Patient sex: M
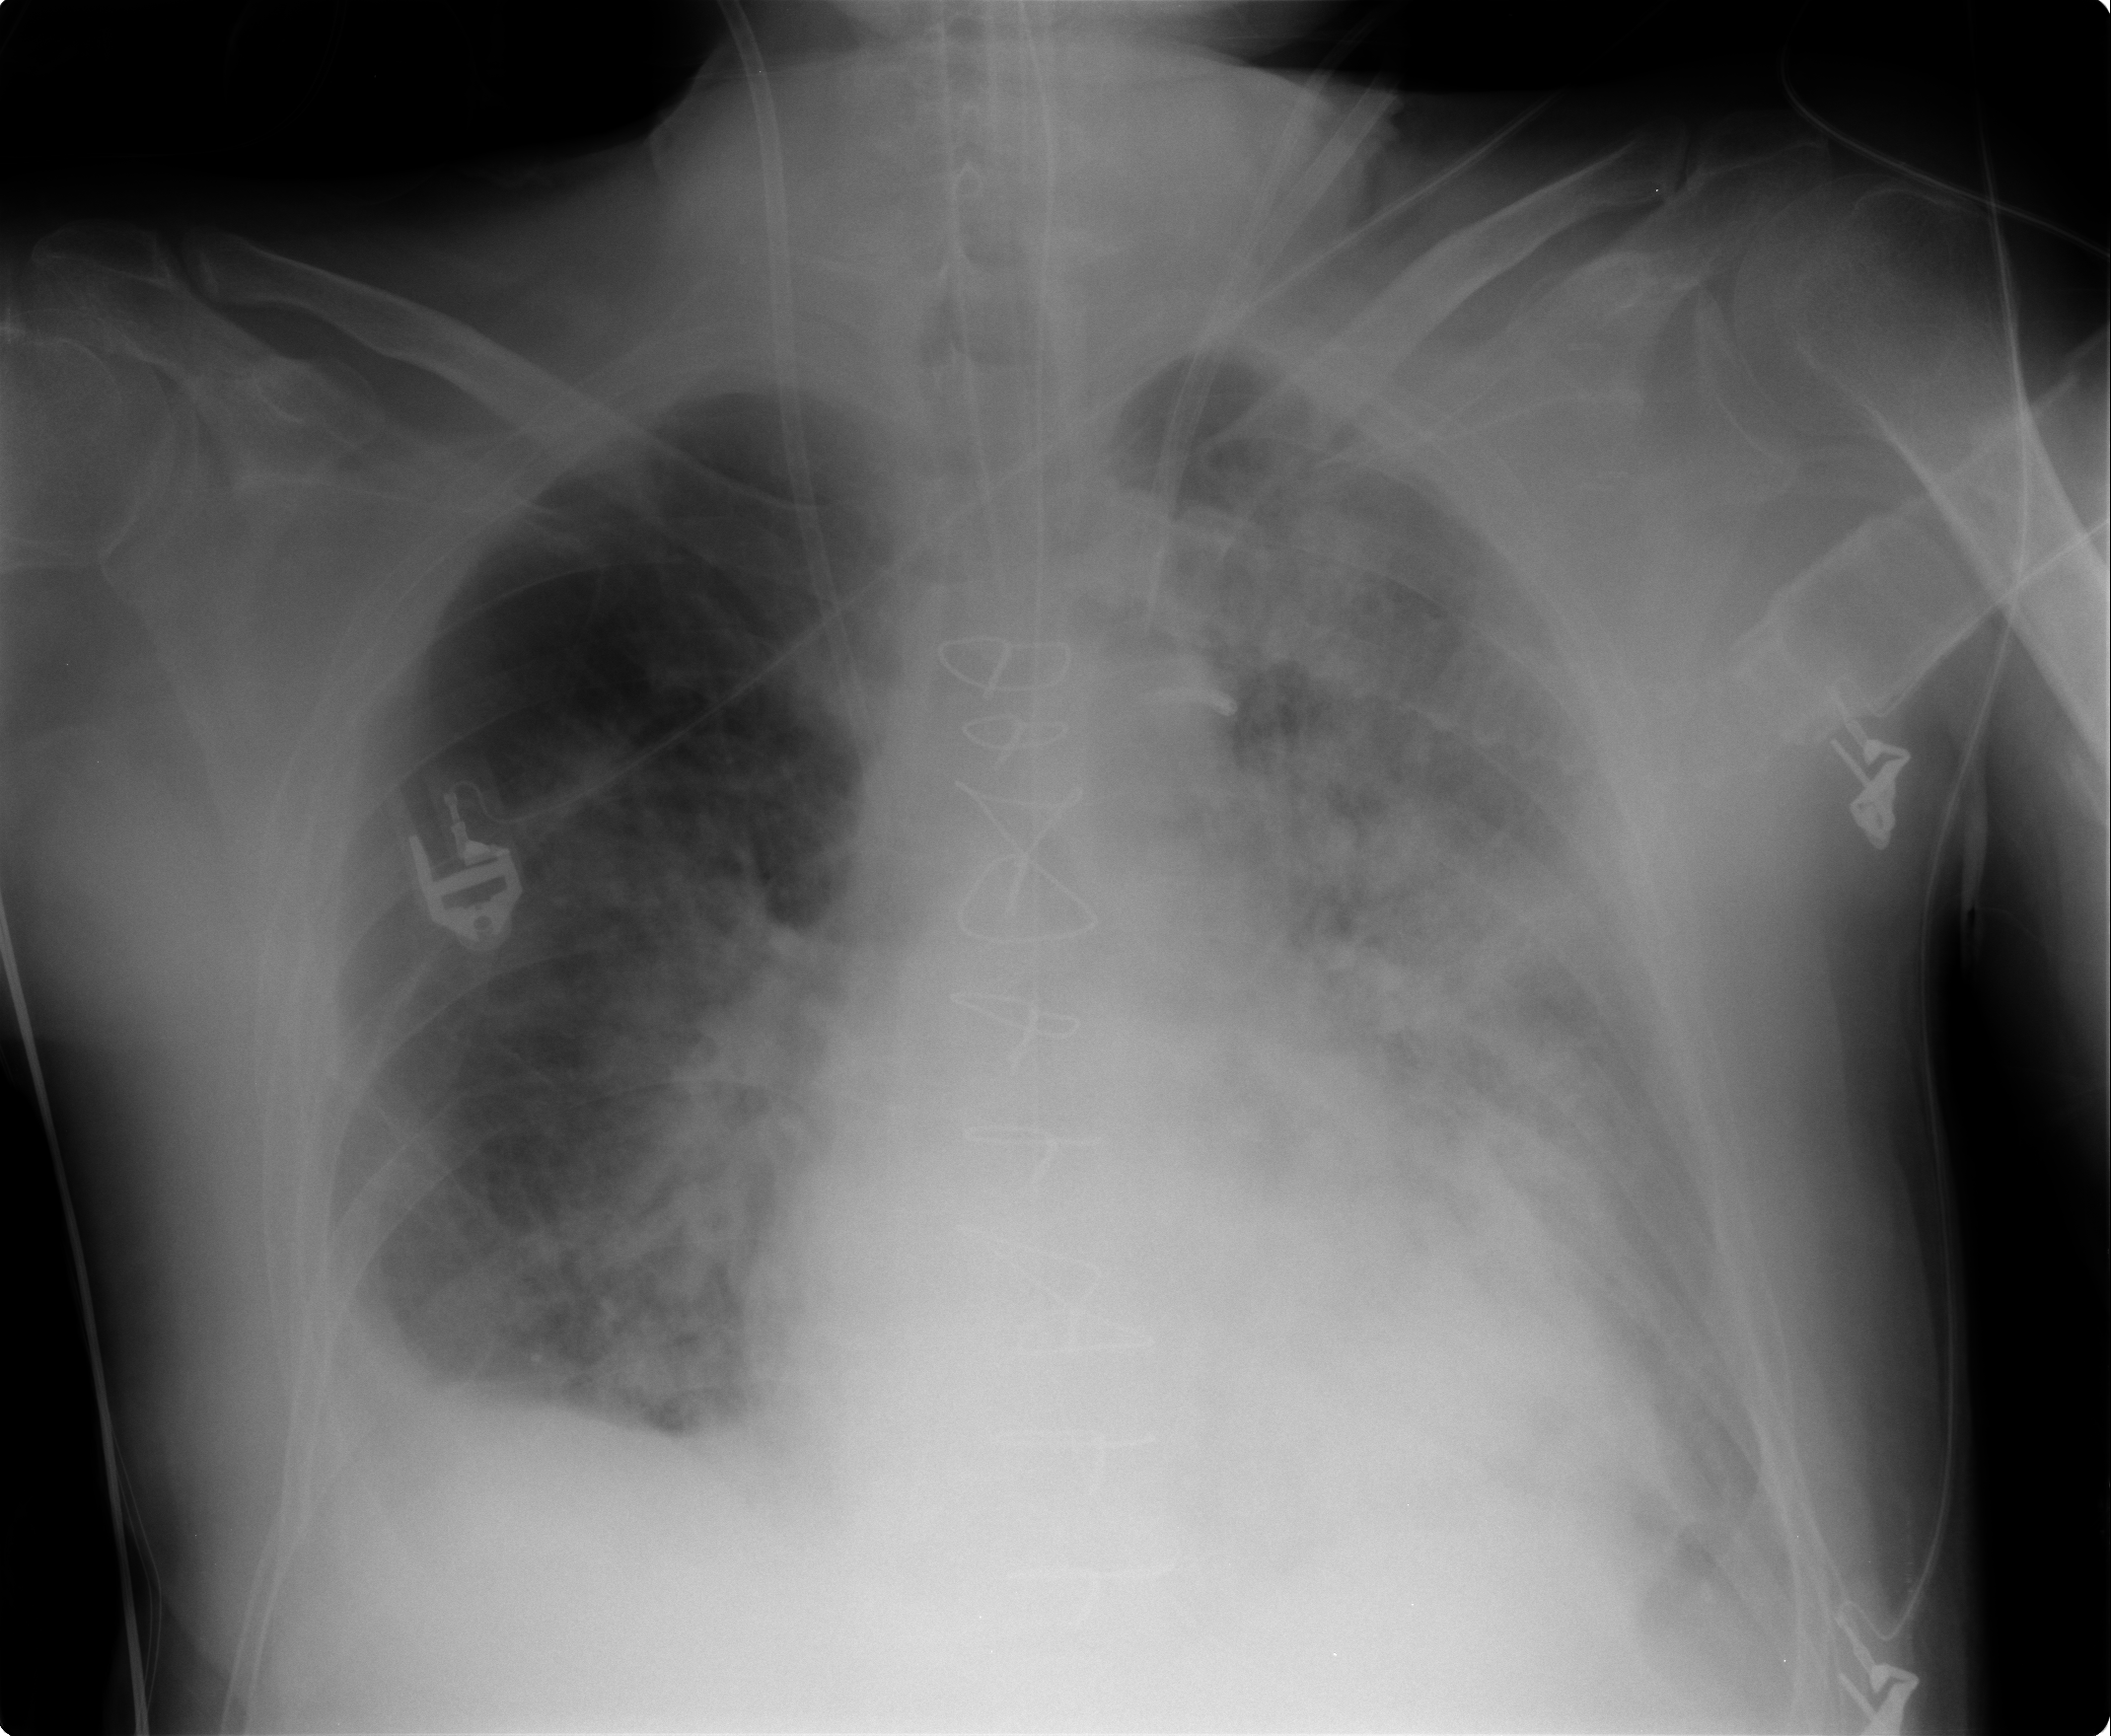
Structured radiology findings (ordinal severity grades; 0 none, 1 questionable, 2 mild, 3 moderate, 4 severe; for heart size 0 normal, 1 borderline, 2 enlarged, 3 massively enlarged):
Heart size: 2
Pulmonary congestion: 3
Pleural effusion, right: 2
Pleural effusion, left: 2
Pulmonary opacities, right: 2
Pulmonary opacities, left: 3
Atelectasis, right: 2
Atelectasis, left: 2